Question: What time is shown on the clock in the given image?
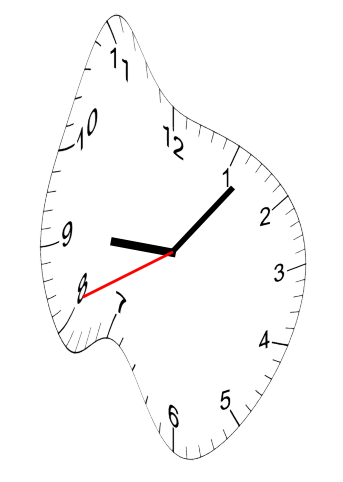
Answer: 09:06:41